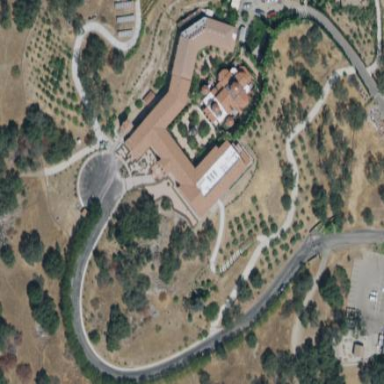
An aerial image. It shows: Monastery with stunning architectural design.